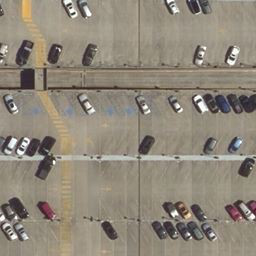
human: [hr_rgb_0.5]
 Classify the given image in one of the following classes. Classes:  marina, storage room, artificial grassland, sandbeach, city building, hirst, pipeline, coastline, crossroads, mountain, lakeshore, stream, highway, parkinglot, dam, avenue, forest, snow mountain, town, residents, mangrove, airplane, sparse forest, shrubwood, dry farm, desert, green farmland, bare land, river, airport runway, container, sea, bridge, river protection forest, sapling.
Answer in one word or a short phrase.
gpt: parkinglot